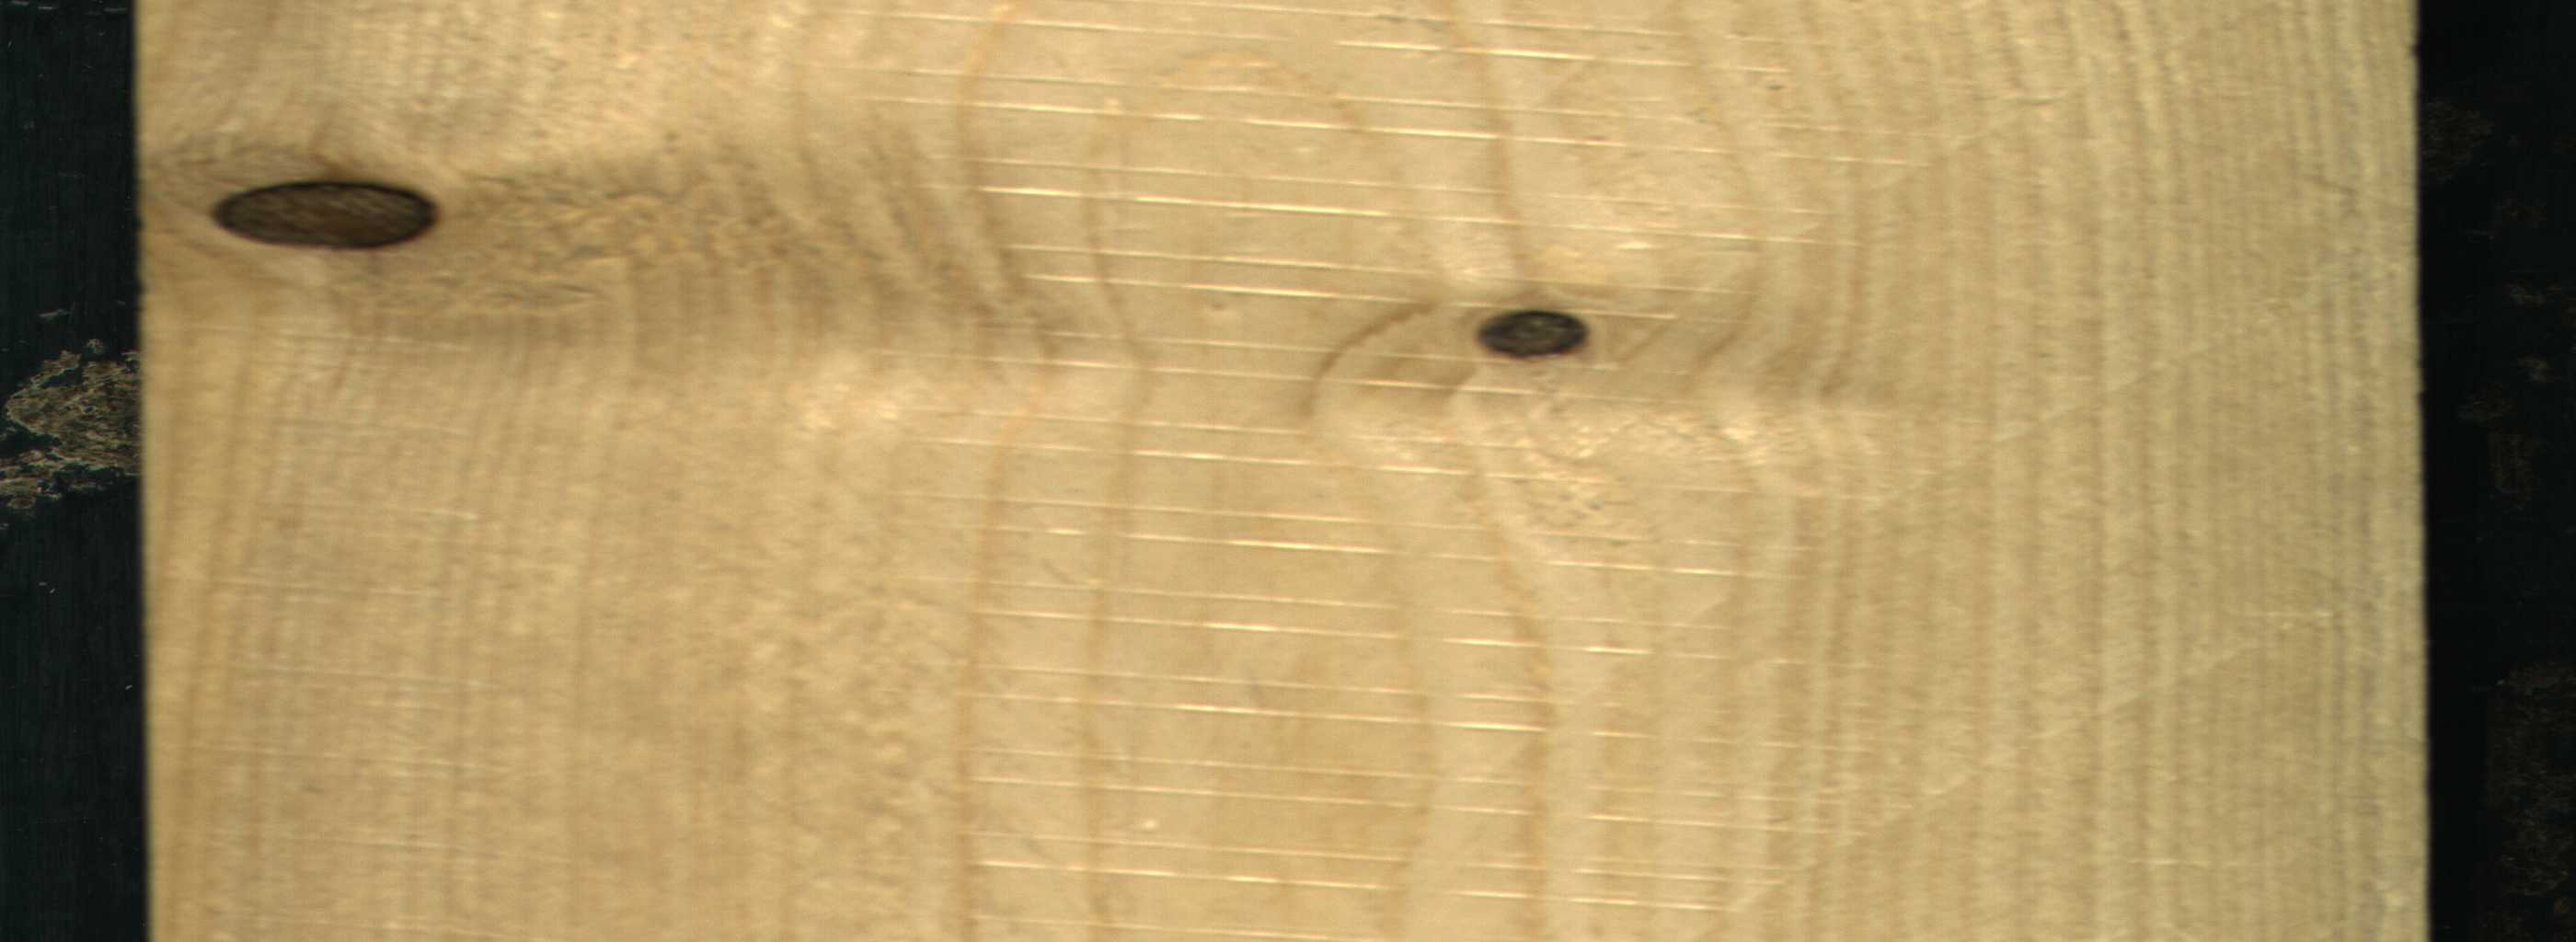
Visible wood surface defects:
Dead_Knot
Dead_Knot